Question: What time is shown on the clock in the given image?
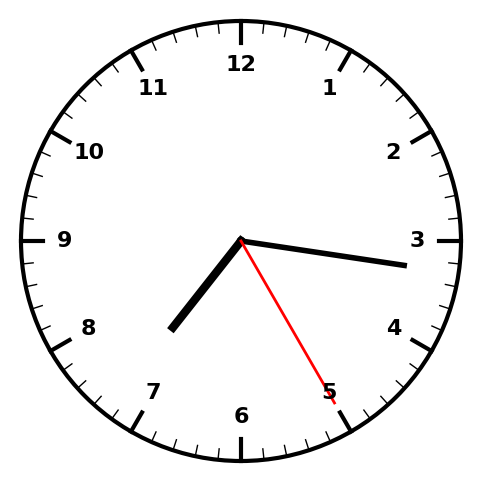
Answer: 07:16:25